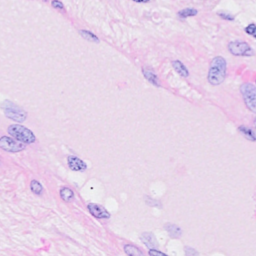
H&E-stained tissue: Breast